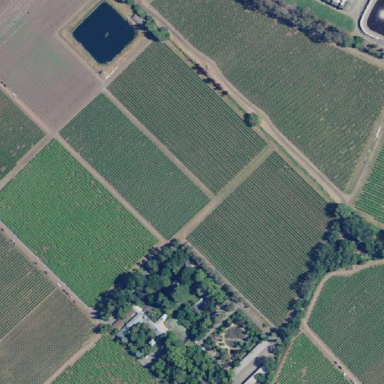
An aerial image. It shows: Vineyard with grape crops.